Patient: sex M, age 54
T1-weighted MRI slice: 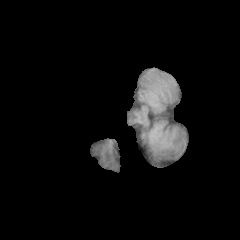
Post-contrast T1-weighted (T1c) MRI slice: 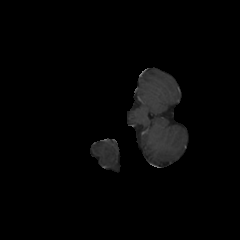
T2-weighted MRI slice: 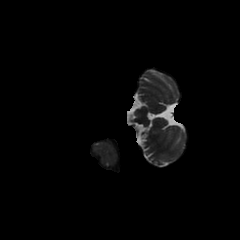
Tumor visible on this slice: no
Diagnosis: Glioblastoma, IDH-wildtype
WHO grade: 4